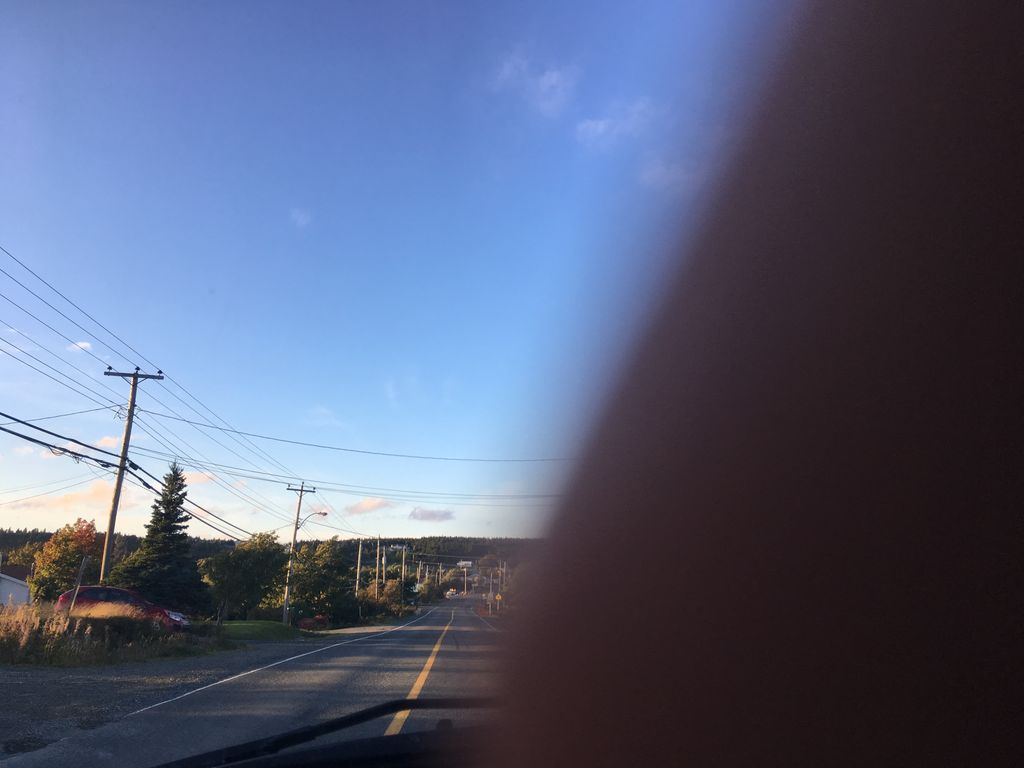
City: st_johns